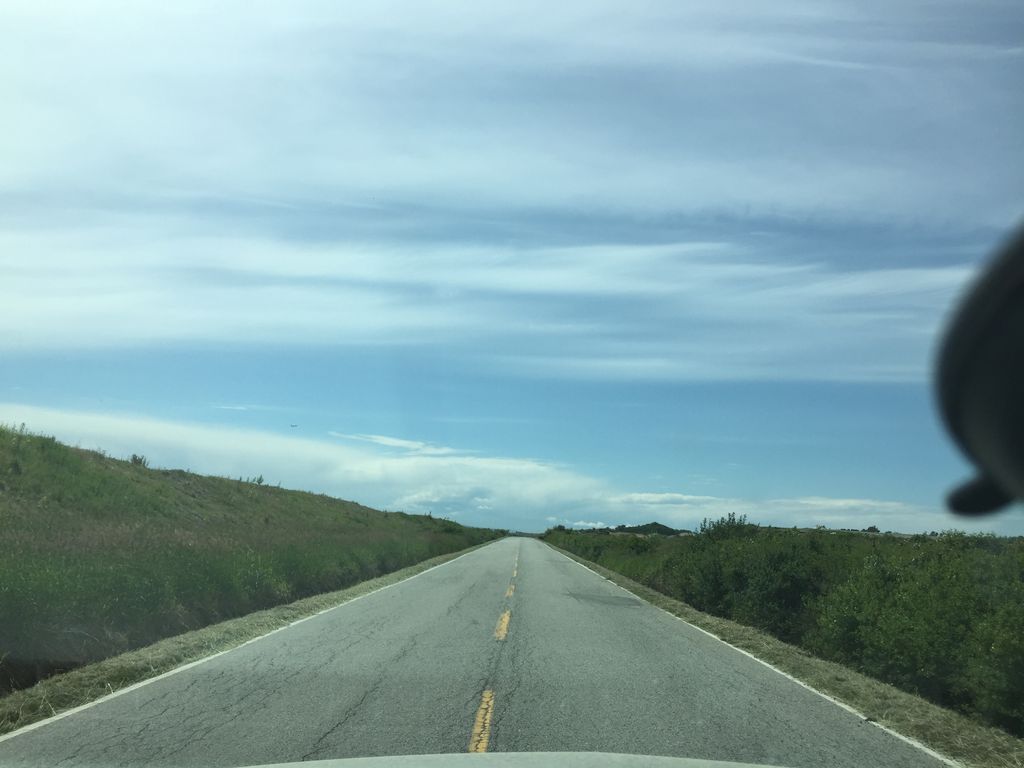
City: vancouver